Question: I have some 1D points and now I want to fit it into a curve. By chance, a suggestion is to use B-spline curve.
I want to create B-spline curve from some n control points (some 1D points) and order (degree) k by using code C++. Could Can anyone suggest me any sample code in C++ or guide/ explain link, please? Thank you in advance.
Here is illustrate figure

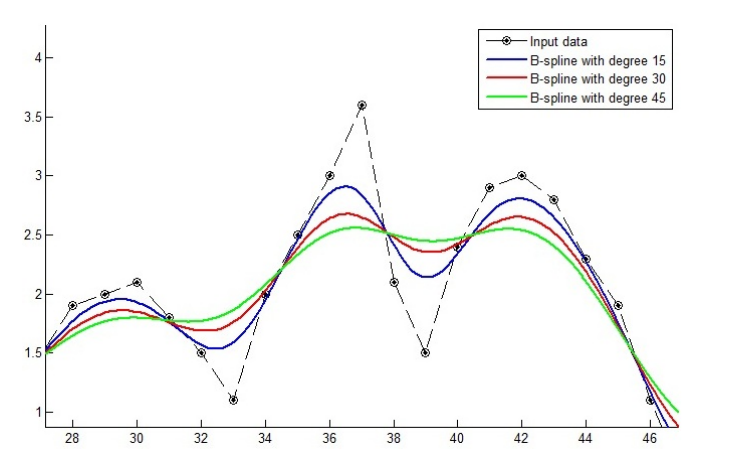
Answer: Try looking at <URL>
(A simple search in Google)